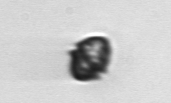
Label: Kryptoperidinium_triquetrum